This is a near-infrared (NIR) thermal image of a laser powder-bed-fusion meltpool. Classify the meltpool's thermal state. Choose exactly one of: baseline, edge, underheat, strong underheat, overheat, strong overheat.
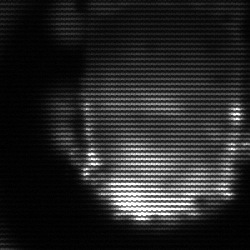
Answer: baseline